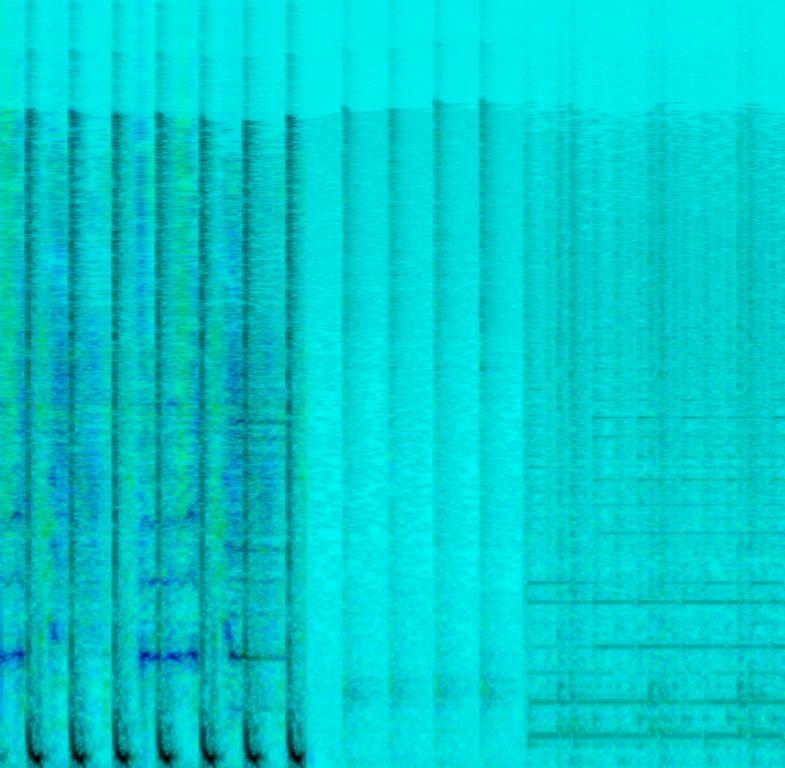
A digital kick in playing on every beat along with short voice samples with breathy sounds that sound seductive. Then the song changes into someone fingerpicking an acoustic guitar along to someone playing an acoustic snare/hihat with brushes. This first song may be playing in a club and the second one at a live concert.